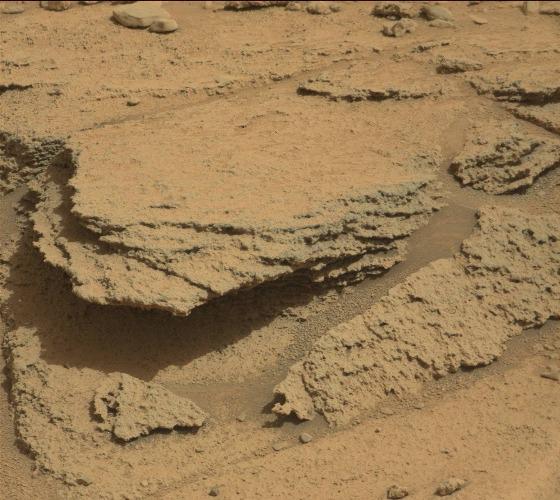
Terrain classes present: Bedrock, Gravel / Sand / Soil, Rock, Shadow